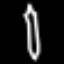
Label: pencil